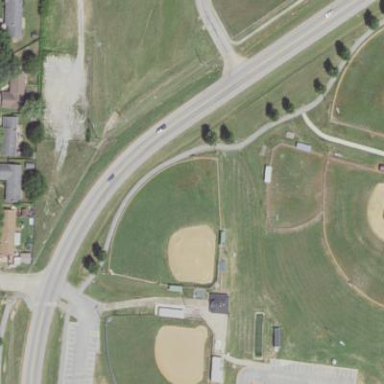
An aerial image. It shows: Softball pitch for leisure land activities.